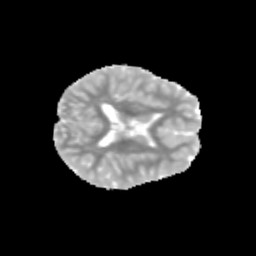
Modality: MD
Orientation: axial
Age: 10
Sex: female
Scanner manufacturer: siemens
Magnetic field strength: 3 T
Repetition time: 3.8 s
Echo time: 0.07 s